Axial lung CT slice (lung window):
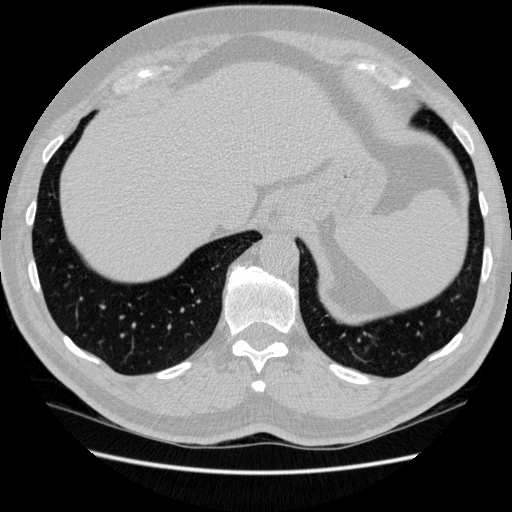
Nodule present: no